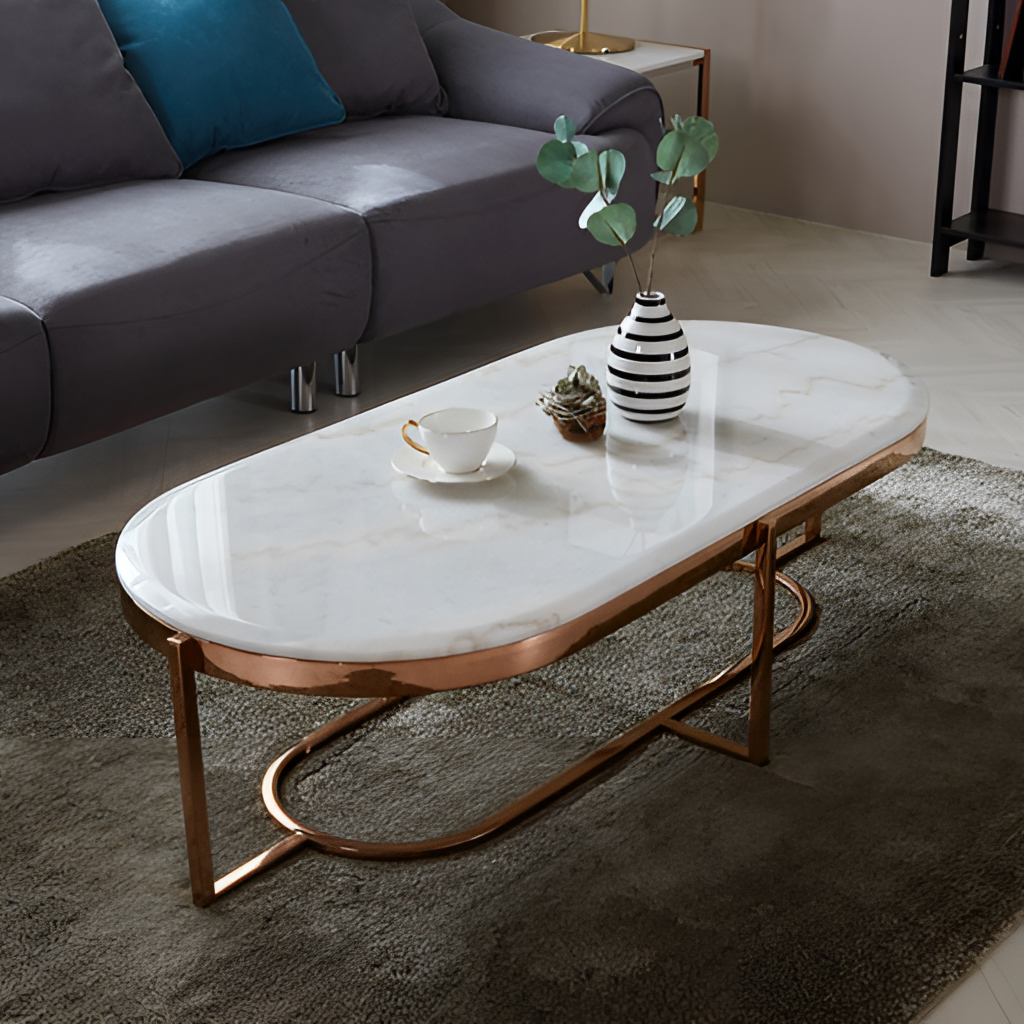
marble coffee table, living room, beige tile flooring, with herringbone pattern, beige paint wallpaper, with solid pattern, contemporary